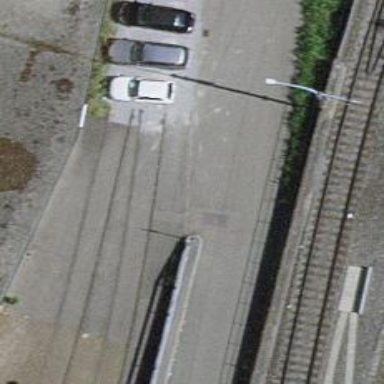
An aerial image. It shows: Level crossing along the railway.